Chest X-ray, PA view. Patient: 59 years old, sex F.
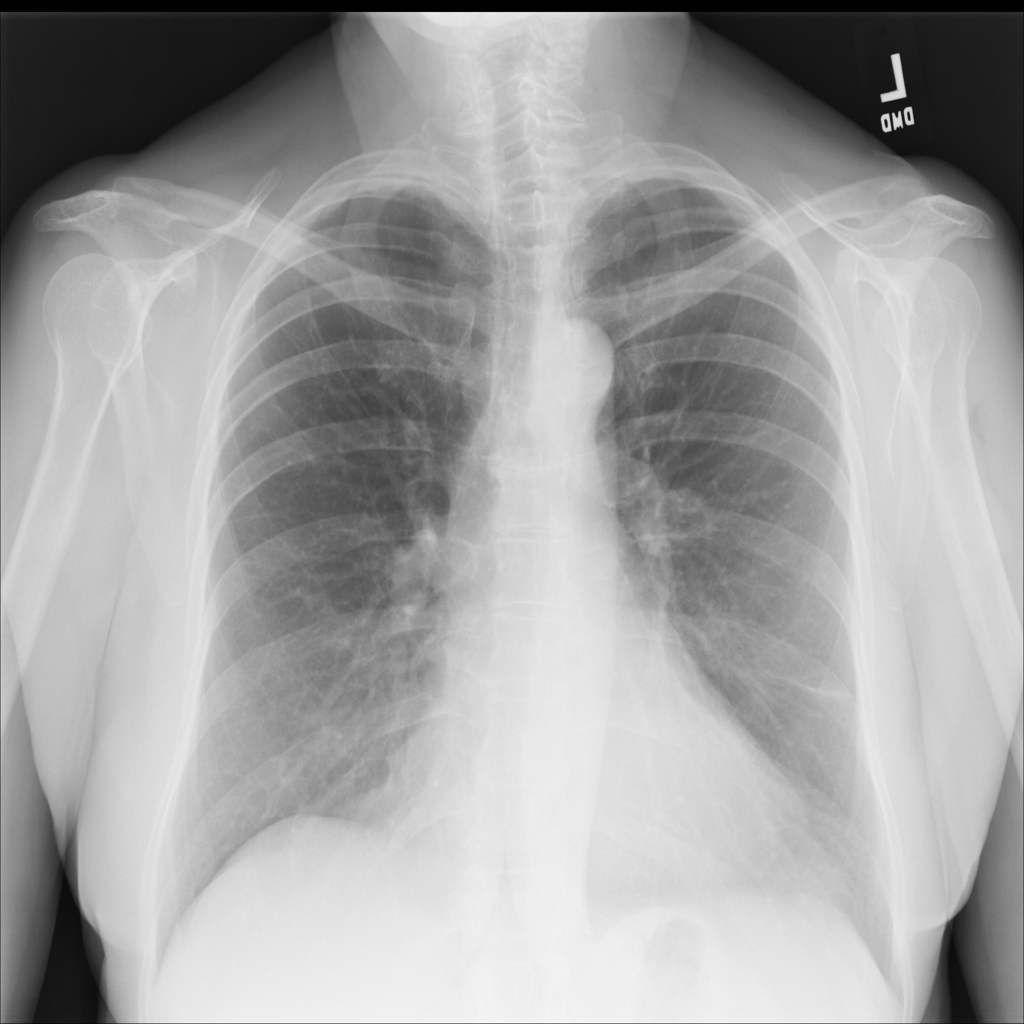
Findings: No Finding